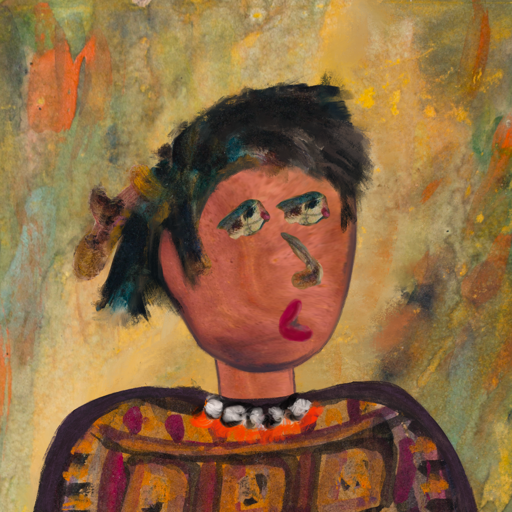
Background: Comrade, Head And Neck Side: Mother_And_Son_Mother, Face Side: Pipe, Bust: Doll, Hair Side: Pipe, Head Accessory: Blank, Second Necklace: Blank, Necklace: An_Impression, Baby: Blank